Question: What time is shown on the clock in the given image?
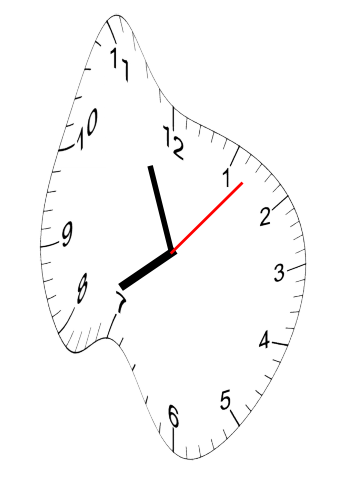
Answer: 07:56:07